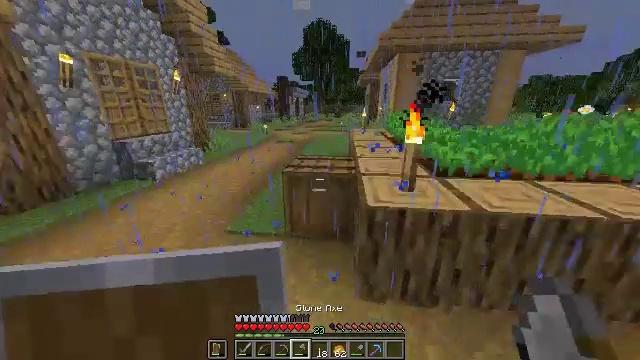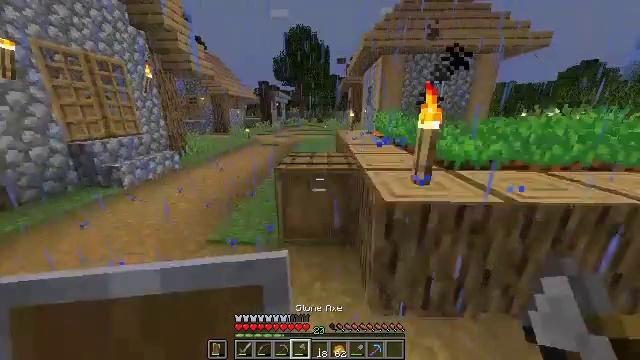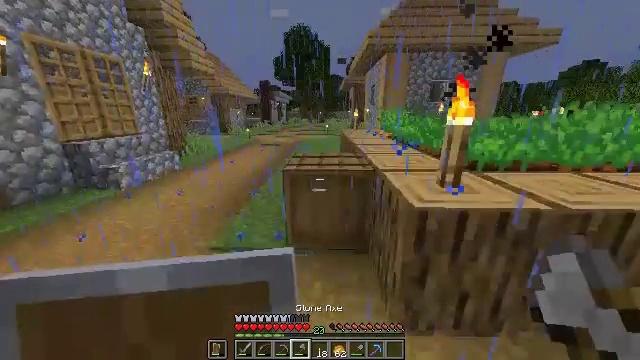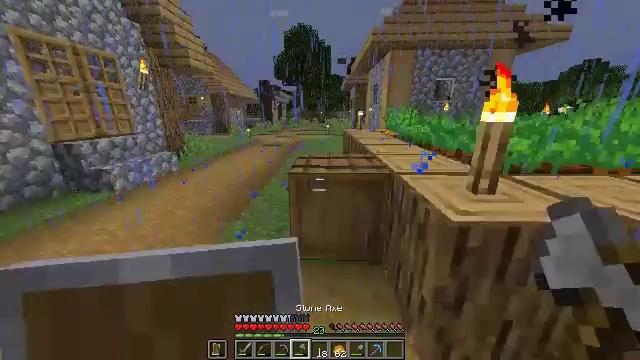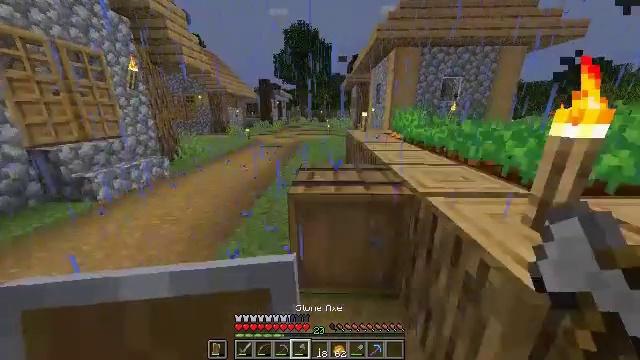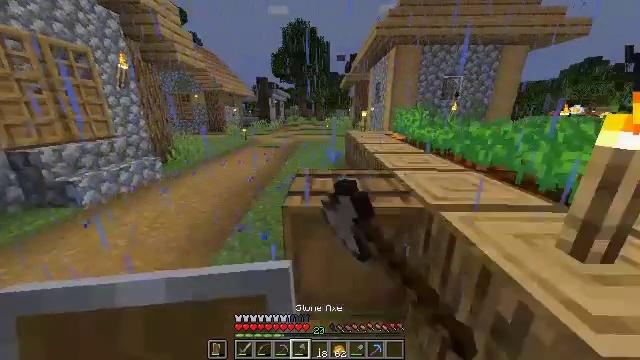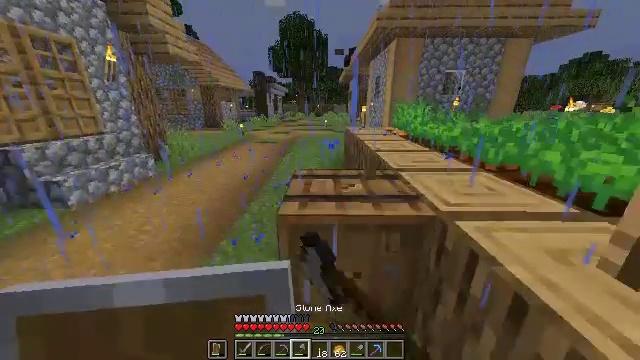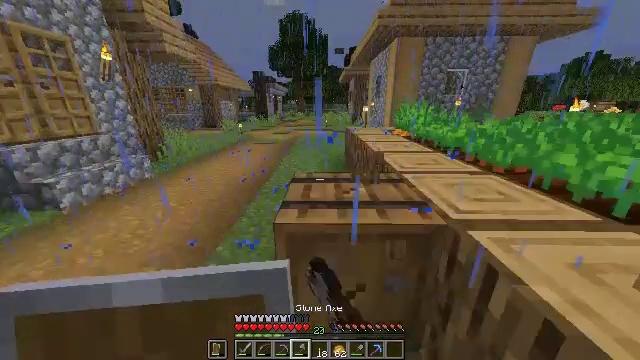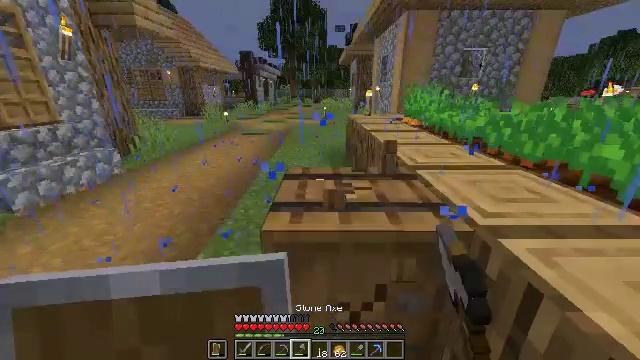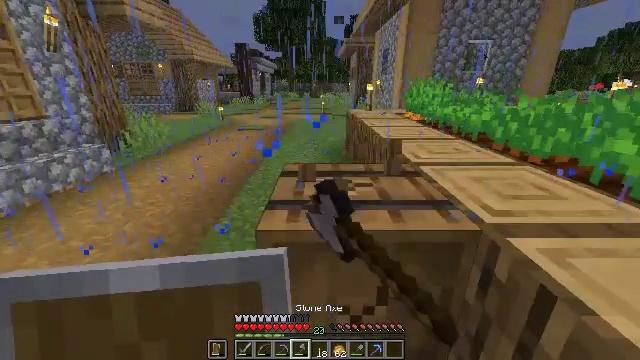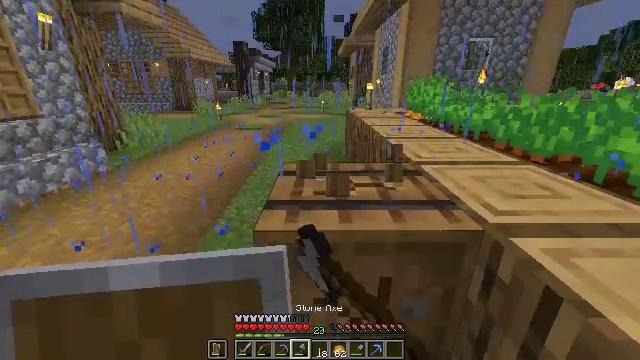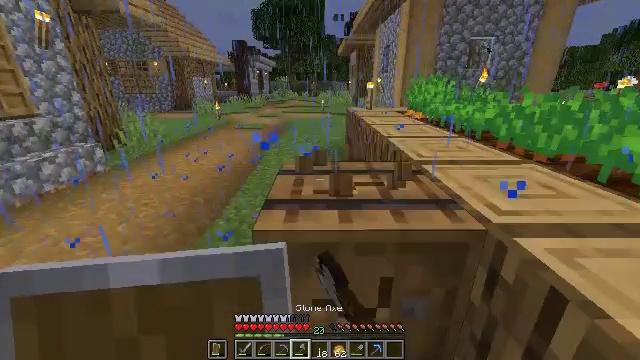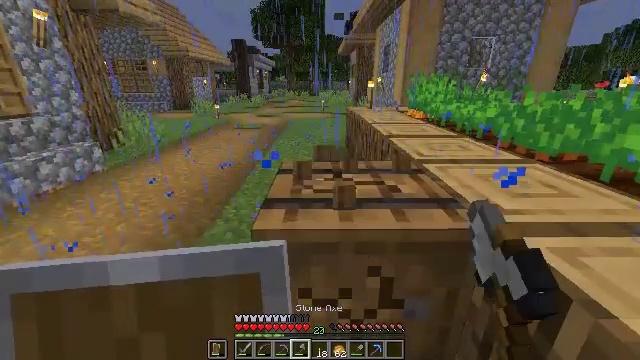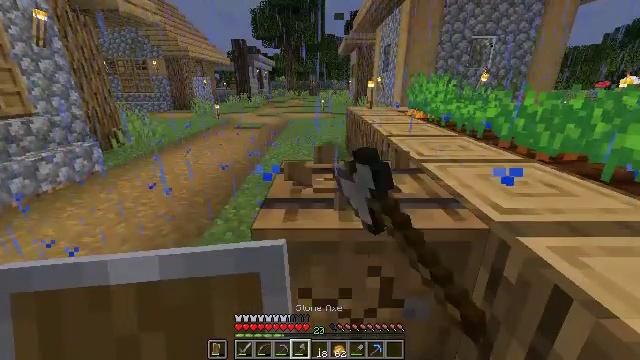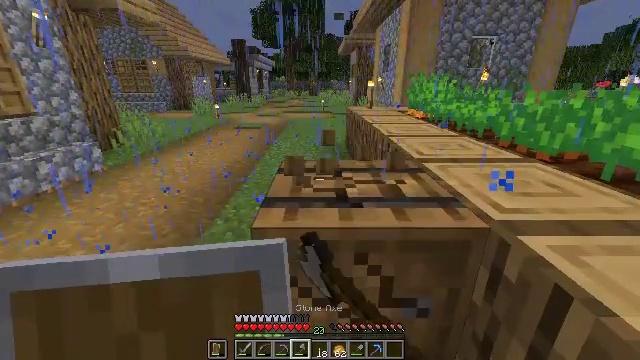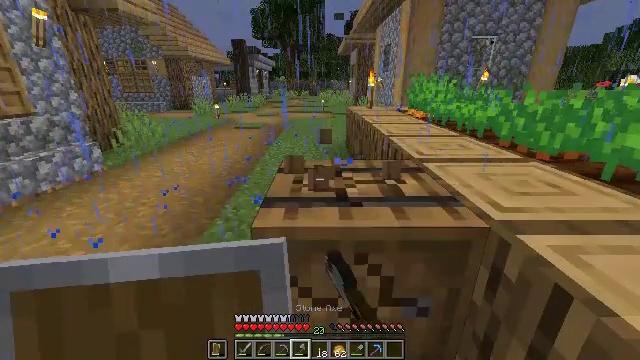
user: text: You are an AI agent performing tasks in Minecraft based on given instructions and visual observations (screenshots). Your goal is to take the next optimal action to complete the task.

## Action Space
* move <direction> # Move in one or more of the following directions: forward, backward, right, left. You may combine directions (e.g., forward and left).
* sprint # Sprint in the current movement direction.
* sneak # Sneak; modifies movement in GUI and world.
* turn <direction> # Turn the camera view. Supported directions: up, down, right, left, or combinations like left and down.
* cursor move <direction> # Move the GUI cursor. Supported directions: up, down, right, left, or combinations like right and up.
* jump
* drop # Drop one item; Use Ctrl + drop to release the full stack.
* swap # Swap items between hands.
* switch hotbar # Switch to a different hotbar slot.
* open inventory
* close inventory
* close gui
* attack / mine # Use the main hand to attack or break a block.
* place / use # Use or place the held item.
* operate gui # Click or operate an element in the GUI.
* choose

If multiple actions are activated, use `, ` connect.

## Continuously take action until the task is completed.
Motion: motion action
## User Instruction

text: Smash the barrel to get its contents.
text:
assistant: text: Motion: move forward and move left, turn right and up
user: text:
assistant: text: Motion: move forward
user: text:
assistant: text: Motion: move forward
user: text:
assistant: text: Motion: move forward, attack / mine
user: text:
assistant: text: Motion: move forward, attack / mine
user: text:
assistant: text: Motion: turn down, attack / mine
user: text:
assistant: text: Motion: attack / mine
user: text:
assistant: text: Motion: turn down, attack / mine
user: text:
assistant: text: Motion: attack / mine
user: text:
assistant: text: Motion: attack / mine
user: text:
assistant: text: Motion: attack / mine
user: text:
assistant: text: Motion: attack / mine
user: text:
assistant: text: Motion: attack / mine
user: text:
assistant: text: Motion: attack / mine
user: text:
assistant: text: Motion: attack / mine
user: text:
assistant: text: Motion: attack / mine
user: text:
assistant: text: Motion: attack / mine
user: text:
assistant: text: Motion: turn down, attack / mine
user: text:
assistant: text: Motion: attack / mine
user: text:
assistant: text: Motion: attack / mine
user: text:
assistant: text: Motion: attack / mine
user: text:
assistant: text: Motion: attack / mine
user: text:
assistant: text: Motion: turn left and down, attack / mine
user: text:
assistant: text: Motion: turn down, attack / mine
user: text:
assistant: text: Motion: turn down, attack / mine
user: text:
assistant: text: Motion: attack / mine
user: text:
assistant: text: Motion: move forward, attack / mine
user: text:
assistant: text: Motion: attack / mine